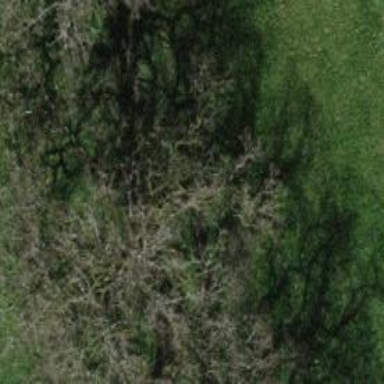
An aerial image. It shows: Beautiful tree in nature.